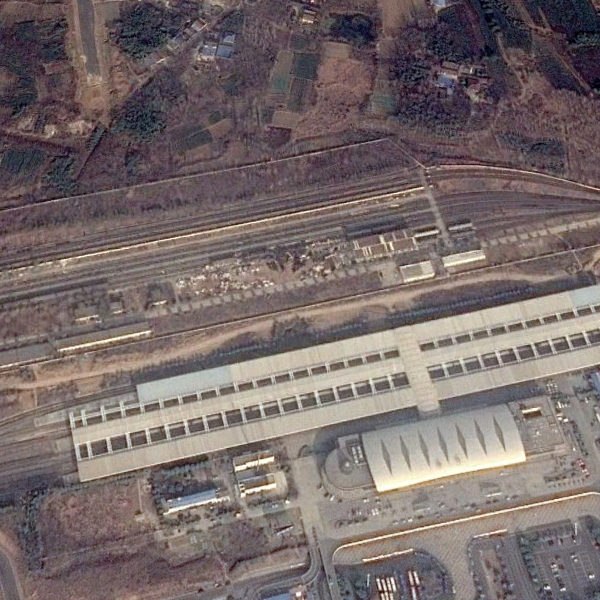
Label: RailwayStation